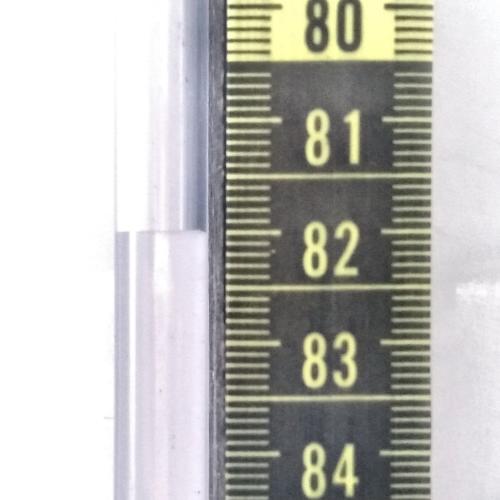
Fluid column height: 82.0 cm